Question: I am brand new to GWT and am trying to achieve the following:

Here's the code that I've cooked up:
'''
public class MyWebApp implements EntryPoint {
// The main container for everything the user sees (the "view")
private LayoutPanel mainPanel;
// Simple HTML for the header ("MyWebApp") and subsequent <hr/>
private SafeHtml header;
// The three links "Dashboard", "Monitors" and "Help Desk"
private HorizontalPanel navMenu;
// The empty content that gets populated when user clicks one of
// the 3 links.
private Panel menuContent;
@Override
public void onModuleLoad() {
// The initial fragment contains the header, nav menu and empty "content" div.
// Each menu/screen then fills out content div.
initMainPanel();
RootPanel.get().add(mainPanel);
}
private void initMainPanel() {
SafeHtmlBuilder headerBuilder = new SafeHtmlBuilder();
navMenu = new HorizontalPanel();
// Leaving null until user clicks on one of the 3 menus.
// Then the menu will decide what panel gets injected for
// this panel.
menuContent = null;
// Create the simple HTML for the header.
headerBuilder.append("<h1>MyWebApp</h1><hr/>");
// Create the navMenu items.
Hyperlink dashboardLink, monitorsLink, helpDeskLink;
// Homepage is http://www.mywebapp.com
// I want the dashboardLink to inject menuContent and "redirect" user to
// http://www.mywebapp.com/dashboard
dashboardLink = new Hyperlink("???", "???");
// http://www.mywebapp.com/monitors
monitorsLink = new Hyperlink("???", "???");
// http://www.mywebapp.com/help-desk
helpDeskLink = new Hyperlink("???", "???");
navMenu.add(dashboardLink);
navMenu.add(monitorsLink);
navMenu.add(helpDeskLink);
// Add all widgets to the mainPanel.
mainPanel.add(new HTML(headerBuilder.toSafeHtml().toString()));
mainPanel.add(navMenu);
mainPanel.add(menuContent);
// Position and size the widgets (omitted for brevity).
// mainPanel.setWidgetHorizontalPosition(...);
}
private HTML getDashboardMenuContent() {
return new HTML("This is the dashboard.");
}
private HTML getMonitorsMenuContent() {
return new HTML("These are the monitors.");
}
private HTML getHelpDeskMenuContent() {
return new HTML("This is the help desk.");
}
}
'''
Most importantly:
- 'Hyperlink''getXXXMenuContent()''menuContent'
But also:
- 'mainPanel.add(new HTML(headerBuilder.toSafeHtml().toString()));''<h1>''<hr/>'- 'UiBinder''UiBinder''mainPanel'
Thanks in advance!
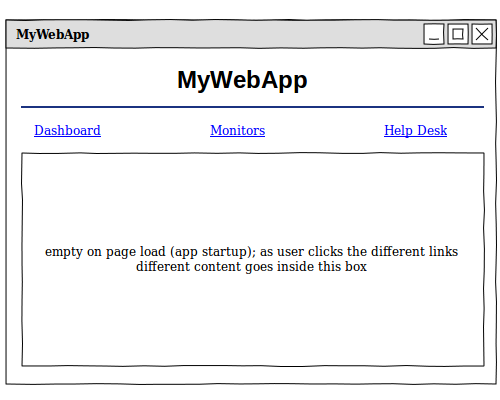
Answer: Something like
'''
dashboardLink.addClickHandler(
new ClickHandler()
{
public void onClick( ClickEvent event )
{
mainPanel.setWidget( getDashboardMenuContent() );
}
} );
'''
You should note that 'Hyperlink.addClickHandler(...)' is deprecated and it is recommended to use 'Anchor.addClickHandler(...)' instead.
As for the other questions: It is a lot more elegant and easier to build UI's with UIBinder, so definitely look into that, but do try to make "it" work first to avoid the added complexity of the '.ui.xml' setup :-)
Cheers,